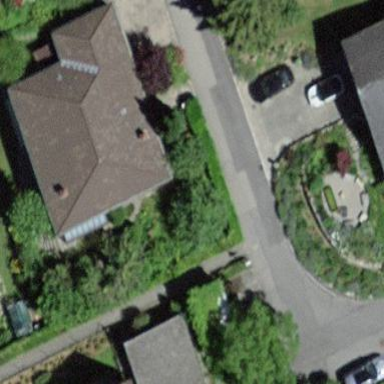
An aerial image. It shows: Residential building.